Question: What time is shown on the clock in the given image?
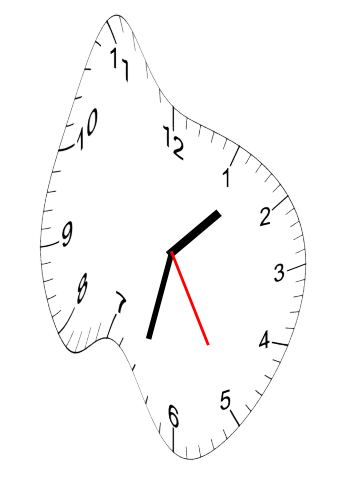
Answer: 01:32:25